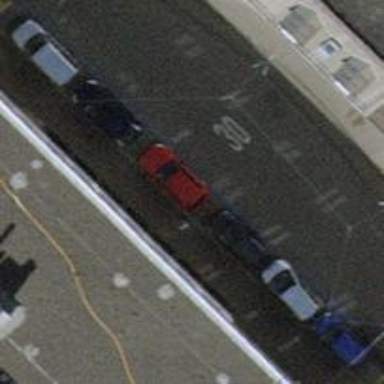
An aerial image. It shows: Parking lane for vehicles.